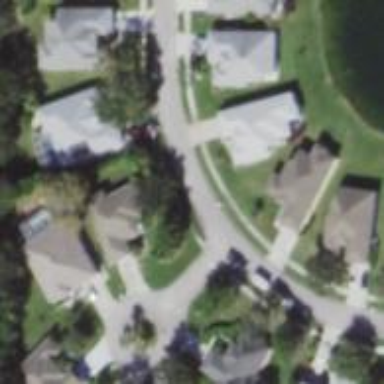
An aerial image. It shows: Residential road with separate sidewalk.